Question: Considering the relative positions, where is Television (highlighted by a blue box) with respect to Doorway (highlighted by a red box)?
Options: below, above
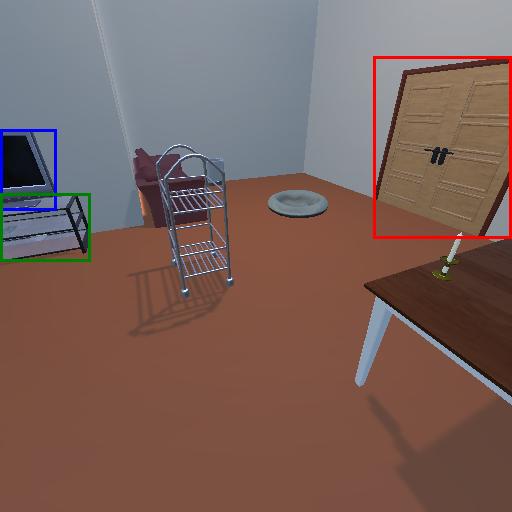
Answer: below